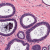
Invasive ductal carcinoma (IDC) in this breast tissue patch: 0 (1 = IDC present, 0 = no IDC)